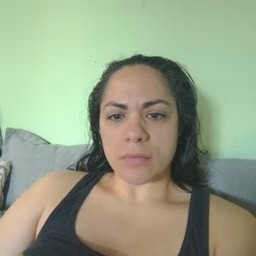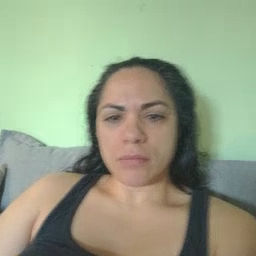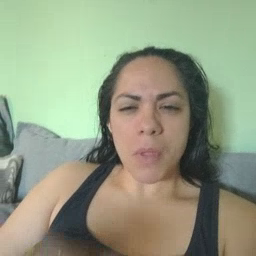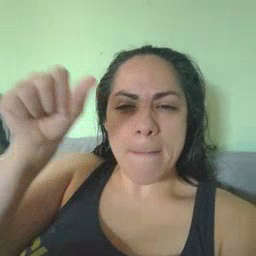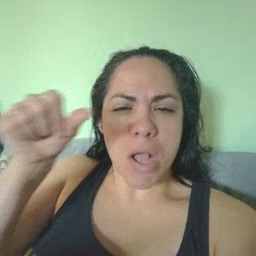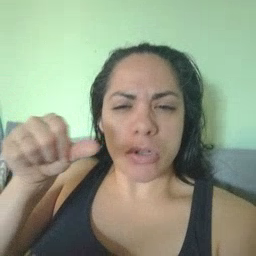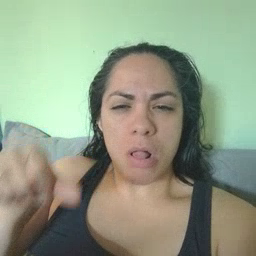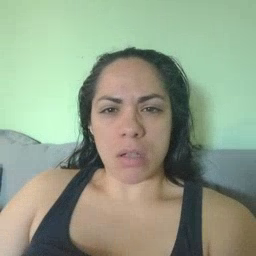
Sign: puzzle